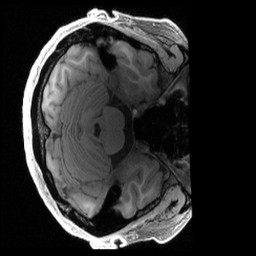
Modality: T1w
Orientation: axial
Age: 25
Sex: male
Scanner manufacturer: siemens
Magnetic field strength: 3 T
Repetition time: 2.4 s
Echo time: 0.00222 s